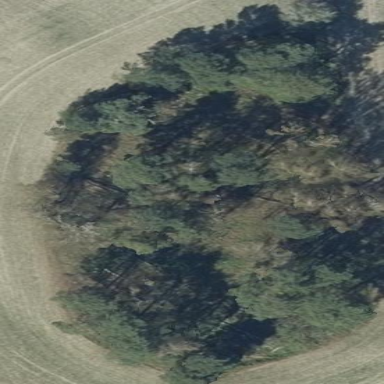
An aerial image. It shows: Woodland consisting of broadleaved trees.